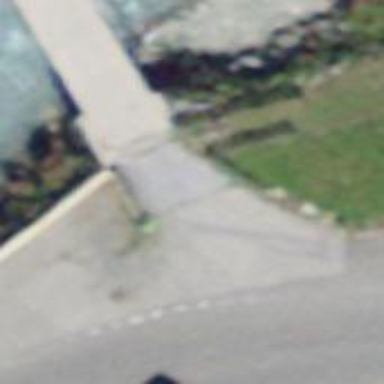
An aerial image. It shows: Bollard barrier.